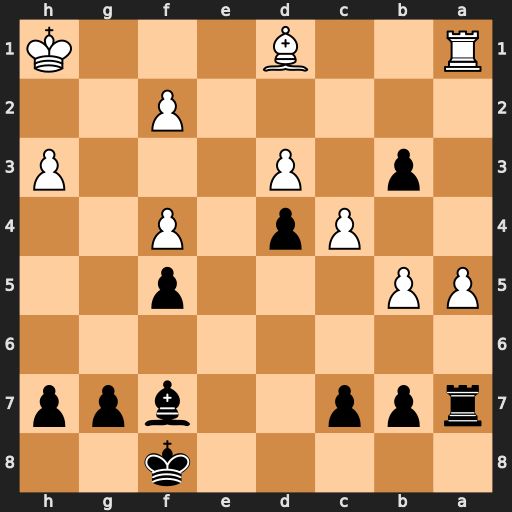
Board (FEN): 5k2/rpp2bpp/8/PP3p2/2Pp1P2/1p1P3P/5P2/R2B3K
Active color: b
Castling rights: -
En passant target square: -
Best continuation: b2 Rb1 Rxa5